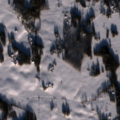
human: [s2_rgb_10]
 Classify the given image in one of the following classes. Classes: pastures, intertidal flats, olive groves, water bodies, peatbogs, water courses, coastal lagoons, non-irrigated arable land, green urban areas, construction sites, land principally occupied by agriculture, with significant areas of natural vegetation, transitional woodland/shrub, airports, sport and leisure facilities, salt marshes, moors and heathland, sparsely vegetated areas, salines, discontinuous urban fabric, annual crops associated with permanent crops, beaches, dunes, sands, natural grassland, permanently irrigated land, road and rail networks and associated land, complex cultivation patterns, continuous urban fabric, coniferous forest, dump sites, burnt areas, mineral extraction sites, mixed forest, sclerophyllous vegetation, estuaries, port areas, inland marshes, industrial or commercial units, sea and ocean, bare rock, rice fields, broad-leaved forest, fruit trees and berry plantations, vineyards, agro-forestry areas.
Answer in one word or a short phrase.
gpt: discontinuous urban fabric, non-irrigated arable land, land principally occupied by agriculture, with significant areas of natural vegetation, coniferous forest, mixed forest